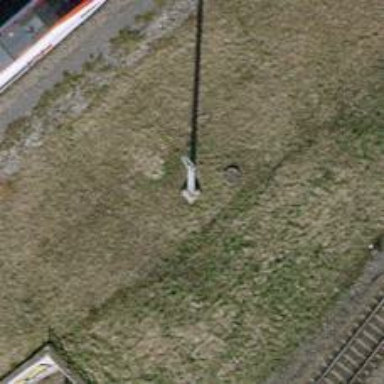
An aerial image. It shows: Power pole.